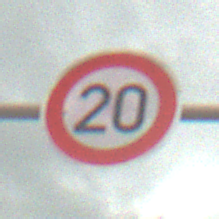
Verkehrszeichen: Geschwindigkeit20
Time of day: MorningAfternoon
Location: Outdoor (Suburban)
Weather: PartlyCloudy
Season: NotSpecified
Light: Natural